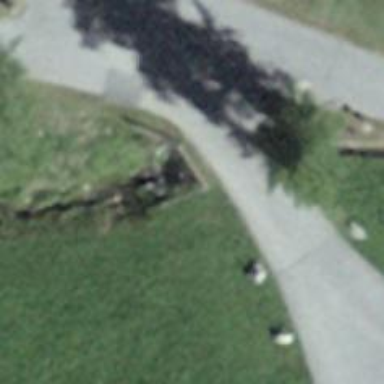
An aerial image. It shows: Culvert tunnel.